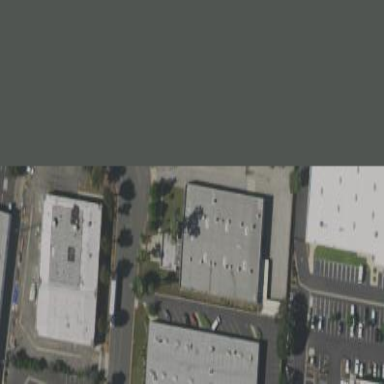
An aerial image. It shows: Warehouse.